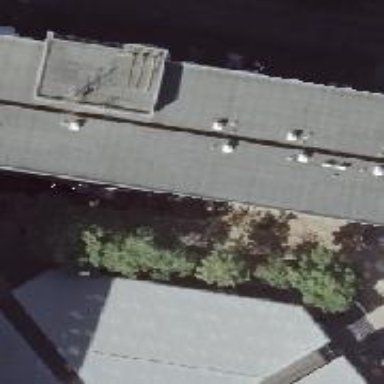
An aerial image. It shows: Part of building.